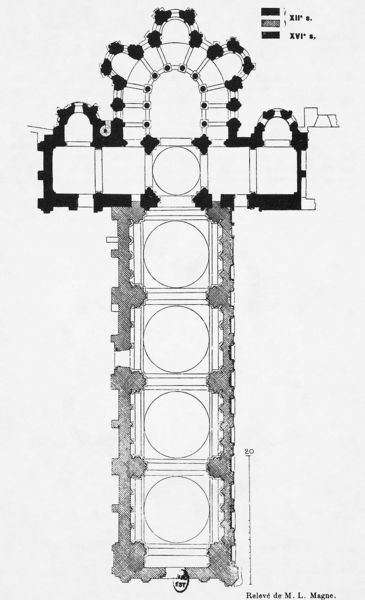
Titel: Abteikirche in Fontevrault
Standort: Fontevrault, Abteikirche (EU - F)
Schlagwörter: säulen, barock, sockel, kirche, kreis, schiff, vier, gewölbe, kreuz, kuppeln, dom, kreise, altar, hauptschiff, kathedrale, mittelschiff, langschiff, seitenschiff, apsis, chor, kapelle, plan, joch, quadrat, grundriss, kriche, einschiffig, kapellen, vierung, querschiff, chorumgang, kathedarle, magne